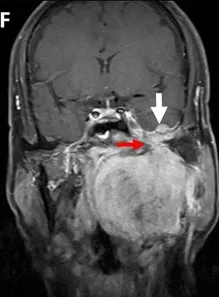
Obviously homogenous enhancement on contrast-enhanced T1-weighted images Coronal gadolinium-enhanced T1-weighted image (F) demonstrates thickened basicranial dura with a nodule (thick white arrow) on the left middle cranial fossa connecting with a mass in the left parapharyngeal space through the foramen ovale (thin red arrow).
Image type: radiology (mri)